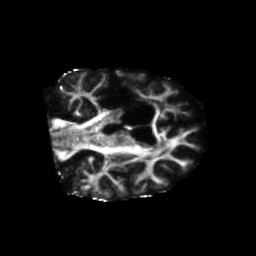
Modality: FA
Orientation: coronal
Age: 58
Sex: male
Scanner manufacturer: siemens
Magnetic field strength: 3 T
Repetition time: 5.47 s
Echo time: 0.0854 s